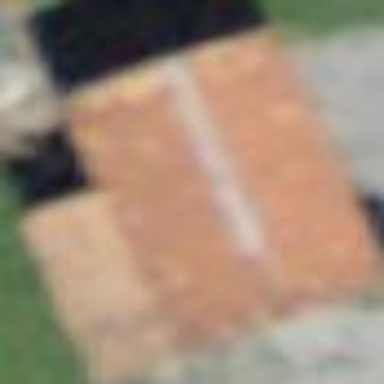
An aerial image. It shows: Garage.